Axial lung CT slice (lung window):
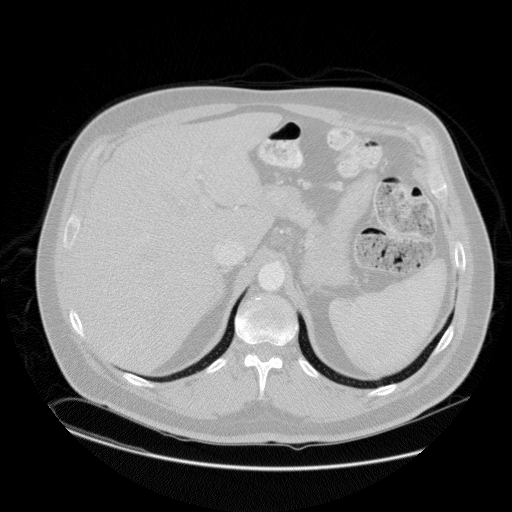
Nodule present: no